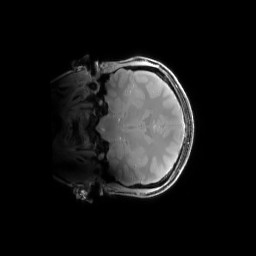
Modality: PDw
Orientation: coronal
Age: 27
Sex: female
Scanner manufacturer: siemens
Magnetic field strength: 6.98 T
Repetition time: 1.3 s
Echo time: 0.00231 s